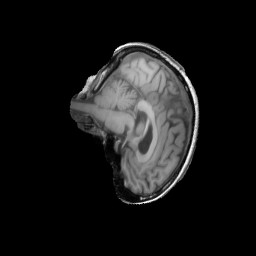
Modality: T1w
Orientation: sagittal
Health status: ill
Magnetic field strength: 3 T